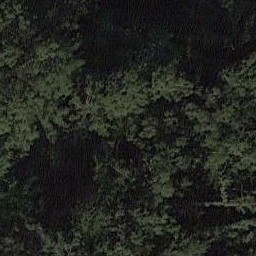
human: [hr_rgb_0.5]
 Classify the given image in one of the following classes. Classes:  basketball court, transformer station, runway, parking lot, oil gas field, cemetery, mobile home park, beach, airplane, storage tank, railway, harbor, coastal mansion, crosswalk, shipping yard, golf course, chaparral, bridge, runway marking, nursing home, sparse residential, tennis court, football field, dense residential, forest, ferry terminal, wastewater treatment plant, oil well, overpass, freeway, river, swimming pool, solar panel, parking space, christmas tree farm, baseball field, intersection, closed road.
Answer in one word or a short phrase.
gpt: forest